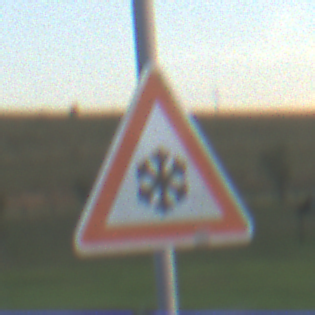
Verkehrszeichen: SchneeOderEisglaette
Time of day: SunriseSunset
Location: Outdoor (RoadRail)
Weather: PartlyCloudy
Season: NotSpecified
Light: Natural